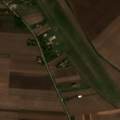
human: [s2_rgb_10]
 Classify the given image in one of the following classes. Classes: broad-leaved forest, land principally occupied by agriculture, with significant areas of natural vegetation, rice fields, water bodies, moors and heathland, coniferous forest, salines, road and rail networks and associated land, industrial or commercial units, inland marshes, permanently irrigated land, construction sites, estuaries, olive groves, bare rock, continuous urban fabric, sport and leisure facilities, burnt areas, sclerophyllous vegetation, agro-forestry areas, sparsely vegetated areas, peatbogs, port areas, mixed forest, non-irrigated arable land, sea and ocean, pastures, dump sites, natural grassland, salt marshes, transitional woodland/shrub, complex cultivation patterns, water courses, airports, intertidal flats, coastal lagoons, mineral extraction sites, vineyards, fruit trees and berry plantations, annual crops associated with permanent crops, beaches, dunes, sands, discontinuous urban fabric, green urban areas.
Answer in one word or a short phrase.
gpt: sport and leisure facilities, non-irrigated arable land